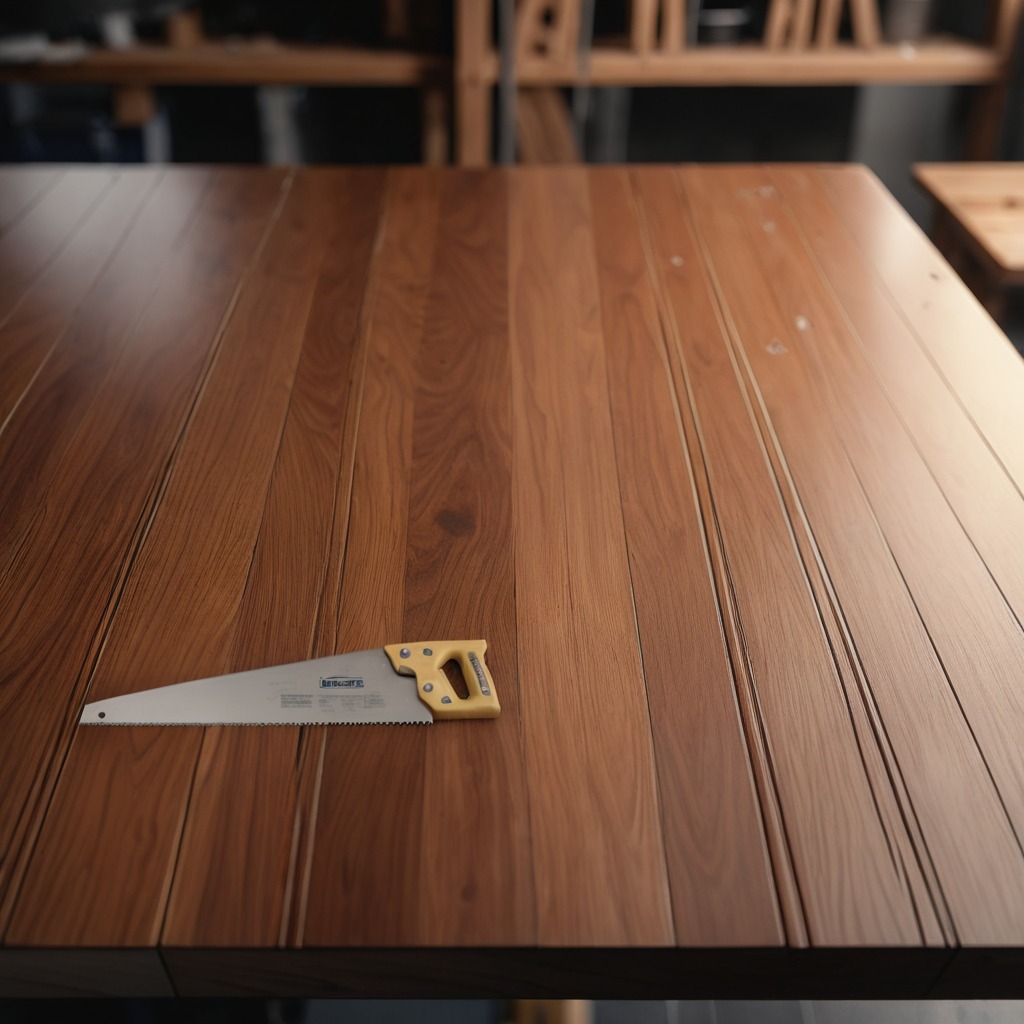
A handheld metal saw is lying on a wooden table in a carpentry studio.